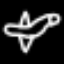
Label: airplane